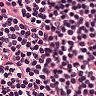
Metastatic tissue present: no